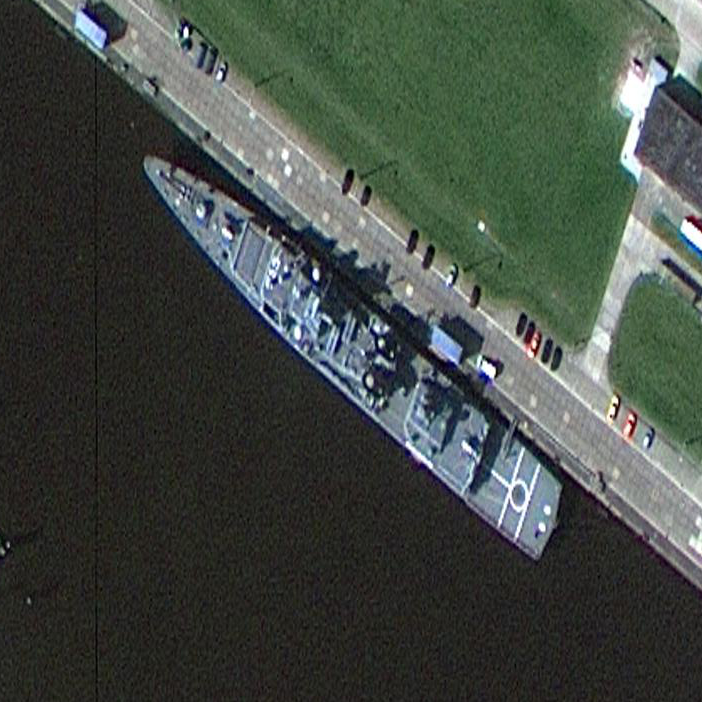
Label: cruiser